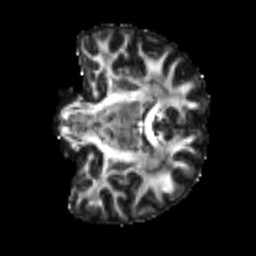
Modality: FA
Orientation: coronal
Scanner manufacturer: siemens
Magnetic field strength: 3 T
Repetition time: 4 s
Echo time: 0.0594 s